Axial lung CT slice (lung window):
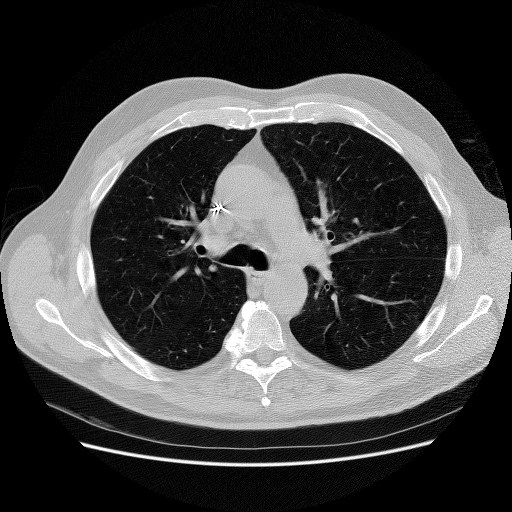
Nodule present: yes
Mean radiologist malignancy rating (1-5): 3